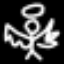
Label: angel